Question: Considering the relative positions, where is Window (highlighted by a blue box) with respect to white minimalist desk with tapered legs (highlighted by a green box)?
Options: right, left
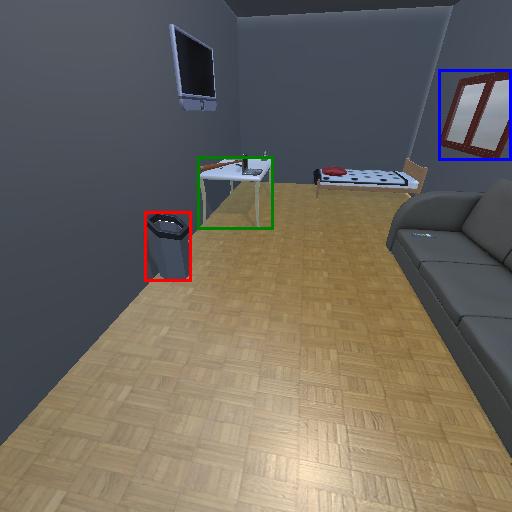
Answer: right